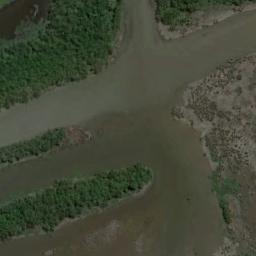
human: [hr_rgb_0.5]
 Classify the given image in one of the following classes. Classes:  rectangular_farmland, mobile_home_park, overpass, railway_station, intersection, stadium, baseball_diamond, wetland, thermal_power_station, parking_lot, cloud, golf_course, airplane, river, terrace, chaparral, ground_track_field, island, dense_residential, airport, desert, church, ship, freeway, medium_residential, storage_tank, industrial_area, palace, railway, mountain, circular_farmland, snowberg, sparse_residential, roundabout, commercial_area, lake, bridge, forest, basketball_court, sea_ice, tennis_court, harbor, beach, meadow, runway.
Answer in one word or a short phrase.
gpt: wetland